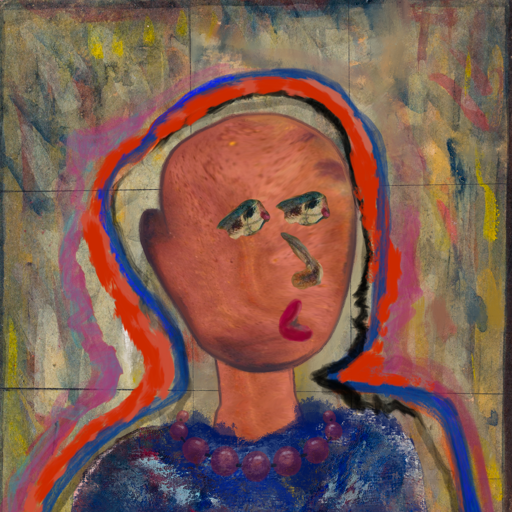
Background: GypsyMother, Head And Neck Side: Mother_And_Son_Mother, Face Side: Pipe, Bust: Irani, Hair Side: Experience, Head Accessory: Blank, Second Necklace: Blank, Necklace: Irani_2, Baby: Blank